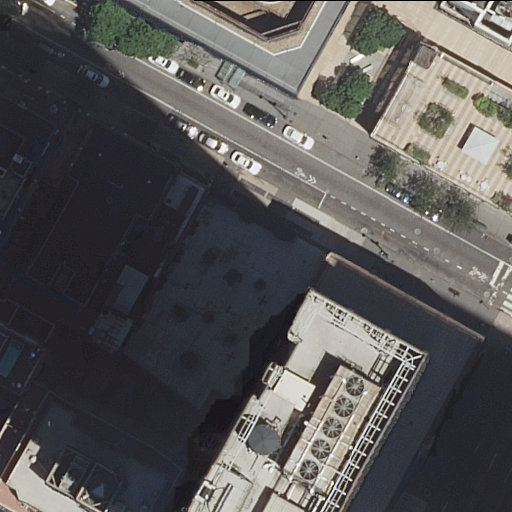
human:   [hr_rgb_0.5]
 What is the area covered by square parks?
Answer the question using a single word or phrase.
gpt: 0m2

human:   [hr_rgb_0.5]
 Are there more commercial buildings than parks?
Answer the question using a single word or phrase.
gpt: no

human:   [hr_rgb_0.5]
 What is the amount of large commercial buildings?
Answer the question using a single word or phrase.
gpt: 0

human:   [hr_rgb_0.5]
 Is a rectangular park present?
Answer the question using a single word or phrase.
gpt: yes

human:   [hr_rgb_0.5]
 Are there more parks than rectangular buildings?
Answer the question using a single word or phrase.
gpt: no

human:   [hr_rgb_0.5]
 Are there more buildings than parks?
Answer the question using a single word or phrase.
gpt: yes

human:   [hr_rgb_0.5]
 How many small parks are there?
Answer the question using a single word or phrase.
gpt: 0

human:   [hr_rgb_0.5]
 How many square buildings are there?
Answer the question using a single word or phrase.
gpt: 0

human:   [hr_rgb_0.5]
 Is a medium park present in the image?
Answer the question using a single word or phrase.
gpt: no

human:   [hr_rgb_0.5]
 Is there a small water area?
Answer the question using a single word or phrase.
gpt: no

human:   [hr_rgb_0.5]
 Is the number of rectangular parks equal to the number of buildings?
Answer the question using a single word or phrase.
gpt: no

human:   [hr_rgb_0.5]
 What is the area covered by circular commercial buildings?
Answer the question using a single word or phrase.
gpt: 0m2

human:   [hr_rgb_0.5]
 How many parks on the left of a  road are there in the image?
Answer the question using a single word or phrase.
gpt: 1

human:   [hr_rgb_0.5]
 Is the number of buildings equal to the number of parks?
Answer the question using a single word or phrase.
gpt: no

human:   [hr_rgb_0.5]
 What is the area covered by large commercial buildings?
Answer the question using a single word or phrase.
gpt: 0m2

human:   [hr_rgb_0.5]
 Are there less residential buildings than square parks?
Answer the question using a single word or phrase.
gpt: no

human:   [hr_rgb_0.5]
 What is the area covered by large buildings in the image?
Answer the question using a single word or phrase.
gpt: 3572m2

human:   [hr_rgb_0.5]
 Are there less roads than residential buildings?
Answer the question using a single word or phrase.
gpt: yes

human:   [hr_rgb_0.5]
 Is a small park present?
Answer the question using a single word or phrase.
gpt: no

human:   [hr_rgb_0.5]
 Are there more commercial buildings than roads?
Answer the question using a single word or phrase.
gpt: no

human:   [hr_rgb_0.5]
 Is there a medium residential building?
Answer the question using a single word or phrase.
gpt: yes

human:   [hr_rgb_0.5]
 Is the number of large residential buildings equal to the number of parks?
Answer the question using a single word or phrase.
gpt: no

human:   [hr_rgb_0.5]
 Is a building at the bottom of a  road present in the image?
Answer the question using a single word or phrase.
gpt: yes

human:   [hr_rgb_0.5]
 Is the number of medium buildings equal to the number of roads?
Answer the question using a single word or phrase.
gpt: yes

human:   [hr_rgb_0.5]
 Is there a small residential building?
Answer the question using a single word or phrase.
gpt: yes

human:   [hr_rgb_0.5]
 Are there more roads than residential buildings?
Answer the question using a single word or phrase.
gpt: no

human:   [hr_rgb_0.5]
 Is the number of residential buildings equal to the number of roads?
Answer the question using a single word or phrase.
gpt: no

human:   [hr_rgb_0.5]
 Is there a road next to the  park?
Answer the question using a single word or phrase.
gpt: yes

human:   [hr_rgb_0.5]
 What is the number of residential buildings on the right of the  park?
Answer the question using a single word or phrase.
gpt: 2

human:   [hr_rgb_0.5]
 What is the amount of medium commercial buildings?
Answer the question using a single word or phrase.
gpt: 0

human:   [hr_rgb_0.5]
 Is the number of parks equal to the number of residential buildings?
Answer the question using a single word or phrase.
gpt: no

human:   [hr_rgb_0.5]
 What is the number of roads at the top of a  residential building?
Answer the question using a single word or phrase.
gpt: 3

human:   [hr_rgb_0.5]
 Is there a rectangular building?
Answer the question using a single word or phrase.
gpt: yes

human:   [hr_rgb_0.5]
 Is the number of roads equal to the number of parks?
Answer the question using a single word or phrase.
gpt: no

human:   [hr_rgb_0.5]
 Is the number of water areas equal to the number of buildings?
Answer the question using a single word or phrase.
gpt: no

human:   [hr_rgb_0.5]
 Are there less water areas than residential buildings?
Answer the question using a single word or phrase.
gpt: yes